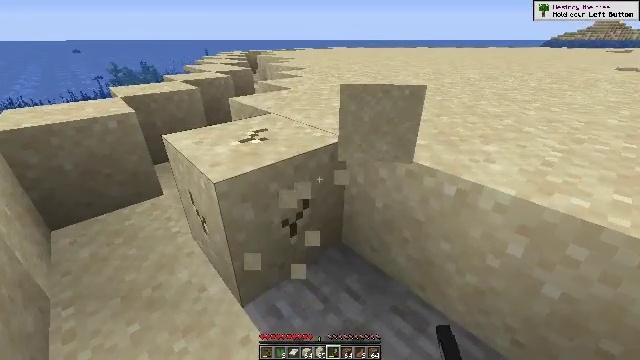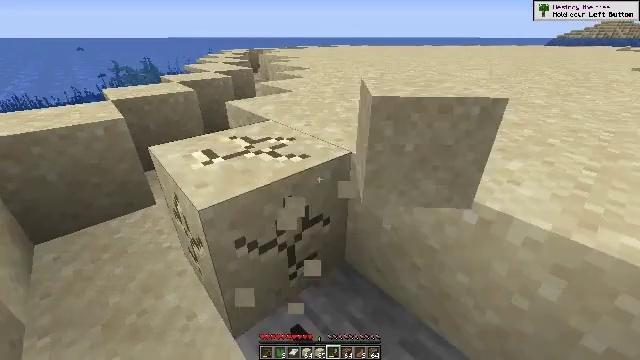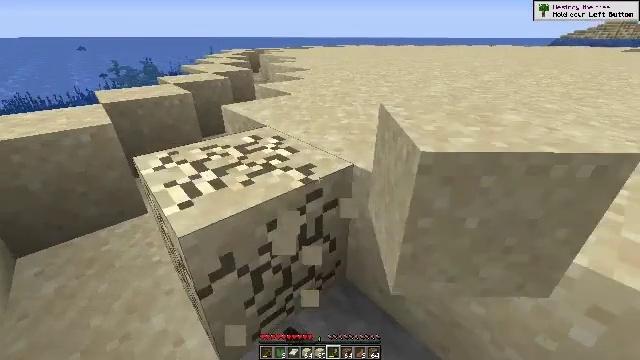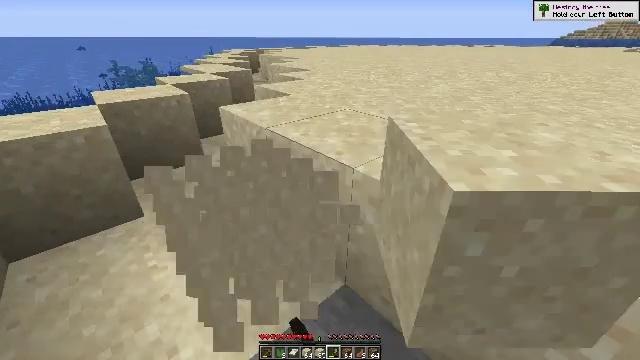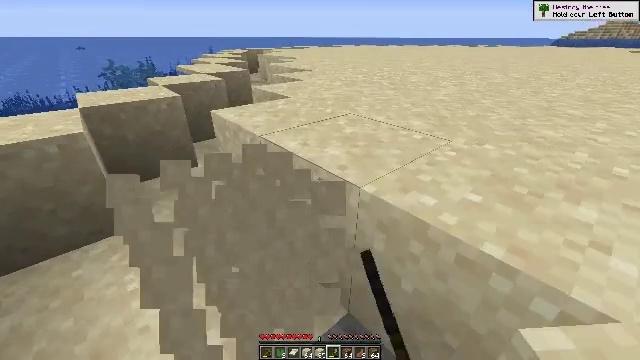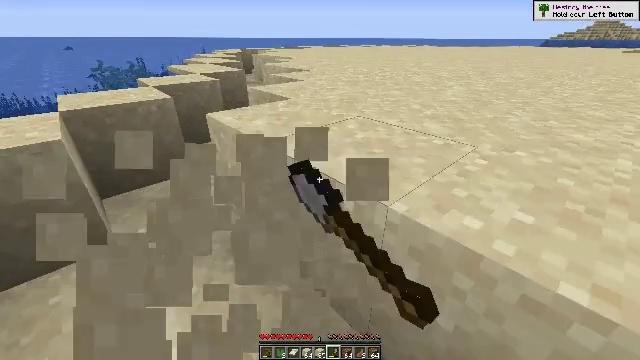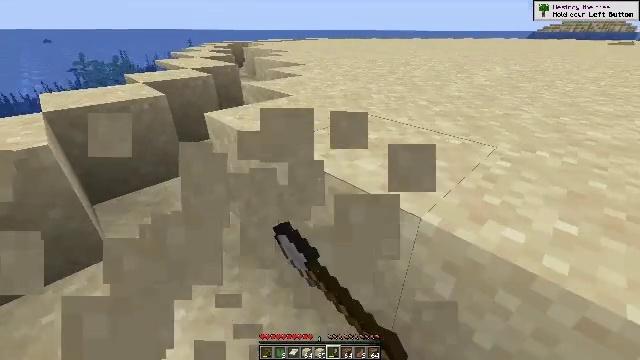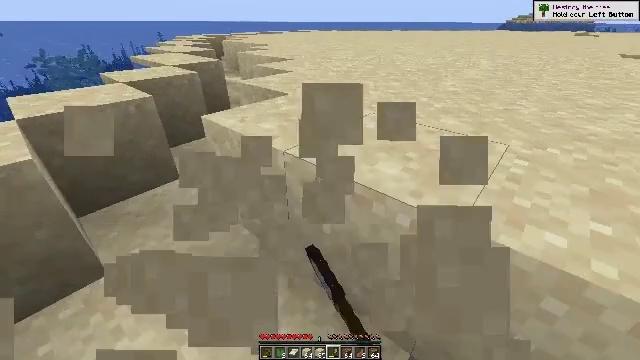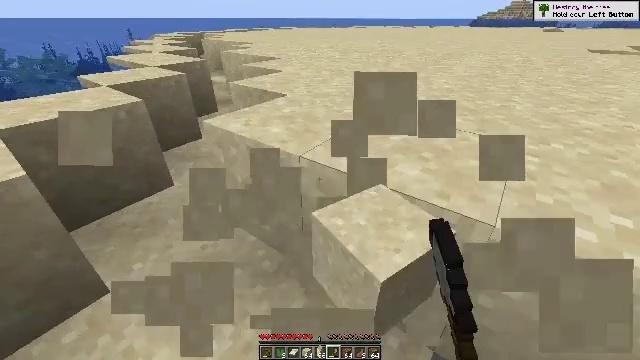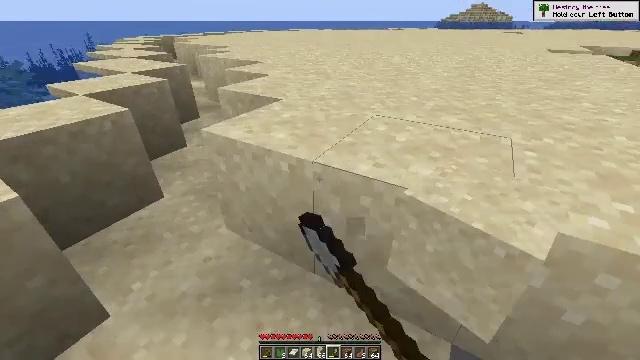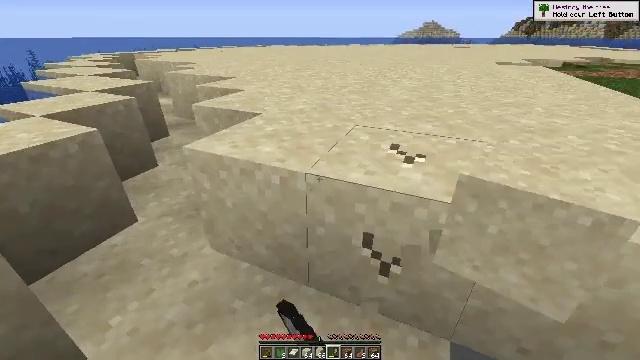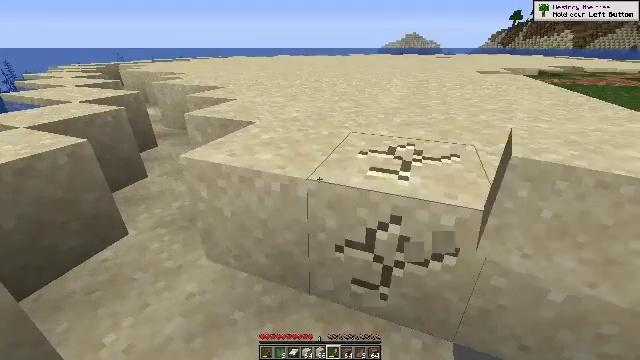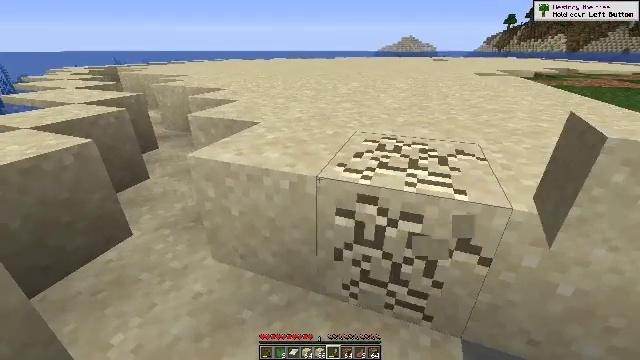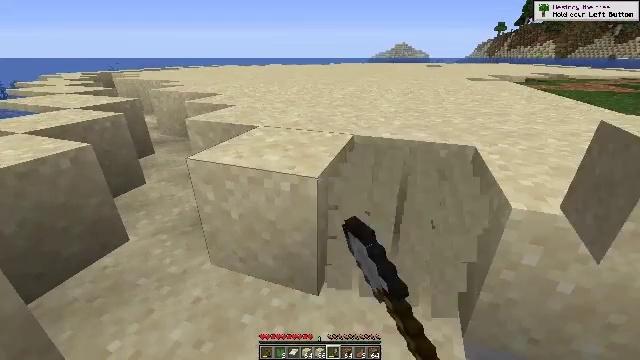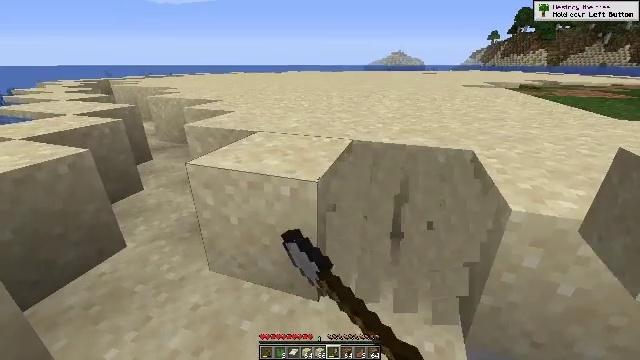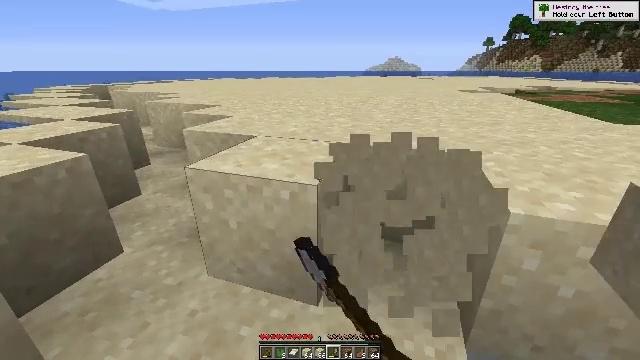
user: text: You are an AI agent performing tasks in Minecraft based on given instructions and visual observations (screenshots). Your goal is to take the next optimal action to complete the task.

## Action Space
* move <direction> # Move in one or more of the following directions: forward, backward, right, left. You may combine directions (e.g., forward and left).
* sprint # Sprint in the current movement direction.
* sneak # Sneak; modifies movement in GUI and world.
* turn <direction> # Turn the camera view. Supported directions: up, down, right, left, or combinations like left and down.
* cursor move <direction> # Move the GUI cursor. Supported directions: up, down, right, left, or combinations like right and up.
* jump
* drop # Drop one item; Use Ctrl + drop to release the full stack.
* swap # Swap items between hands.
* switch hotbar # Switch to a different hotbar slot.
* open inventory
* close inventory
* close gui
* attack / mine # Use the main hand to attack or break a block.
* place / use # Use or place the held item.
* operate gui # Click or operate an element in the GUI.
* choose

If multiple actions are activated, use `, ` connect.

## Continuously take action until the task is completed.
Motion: motion action
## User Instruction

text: Collect sand to make glass.
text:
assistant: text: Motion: move forward, attack / mine
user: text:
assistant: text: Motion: move forward, attack / mine
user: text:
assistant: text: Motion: move forward, attack / mine
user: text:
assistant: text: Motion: move forward and move left, attack / mine
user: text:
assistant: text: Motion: move forward and move left, turn right, attack / mine
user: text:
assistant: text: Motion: move left, turn right and down, attack / mine
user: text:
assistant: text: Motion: move left, turn right and down, attack / mine
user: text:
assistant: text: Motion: move left, turn right, attack / mine
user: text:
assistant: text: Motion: move left, turn right, attack / mine
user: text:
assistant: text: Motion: turn right and up, attack / mine
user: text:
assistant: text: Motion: turn right and up, attack / mine
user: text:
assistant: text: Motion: attack / mine
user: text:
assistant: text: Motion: turn right and up, attack / mine
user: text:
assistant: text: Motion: turn up, attack / mine
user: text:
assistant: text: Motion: turn up, attack / mine
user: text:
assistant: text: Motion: attack / mine
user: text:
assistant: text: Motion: attack / mine
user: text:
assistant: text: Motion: attack / mine
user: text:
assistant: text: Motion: attack / mine
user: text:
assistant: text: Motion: attack / mine
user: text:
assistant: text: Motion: attack / mine
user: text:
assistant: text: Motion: attack / mine
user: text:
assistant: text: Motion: attack / mine
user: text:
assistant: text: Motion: turn right, attack / mine
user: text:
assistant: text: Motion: turn right, attack / mine
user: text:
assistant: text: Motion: turn right, attack / mine
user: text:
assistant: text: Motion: turn right and down, attack / mine
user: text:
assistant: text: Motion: turn right, attack / mine
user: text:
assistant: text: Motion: turn right, attack / mine
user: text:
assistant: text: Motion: turn right and down, attack / mine